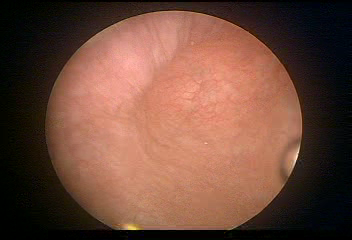
Modality: WLC
Class: Normal mucosa
Bladder cancer association: No